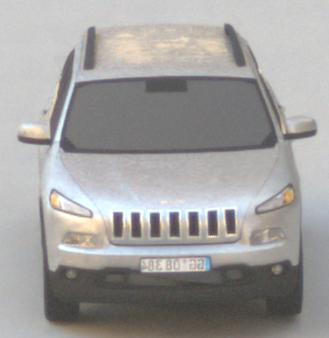
Make: Jeep
Model: Cherokee 3.2 V6 Pentastar
Detailed model: Cherokee (KL)
Model produced from: 2014/07
Model produced until: 2015/07
Doors: 5
Color: white
Road condition: dry road
Daytime: morning or afternoon
Contrast: low contrast